Interaction volume radius: 5 \u00c5
Interaction volume height: 15 \u00c5
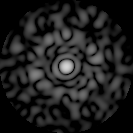
Disorder parameter: 0.8045